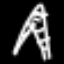
Label: The Eiffel Tower